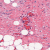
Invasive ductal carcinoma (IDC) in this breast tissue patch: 1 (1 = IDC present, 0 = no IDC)